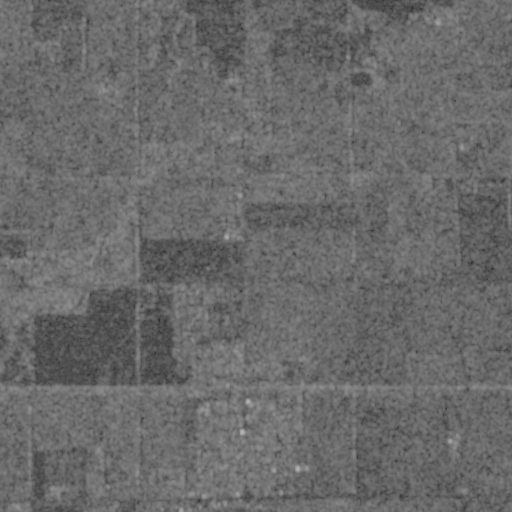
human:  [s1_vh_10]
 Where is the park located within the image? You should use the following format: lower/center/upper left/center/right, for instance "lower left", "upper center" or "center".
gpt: The park is located in the lower center of the image.
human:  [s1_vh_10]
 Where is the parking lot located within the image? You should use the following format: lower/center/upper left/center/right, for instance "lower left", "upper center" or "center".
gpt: The parking lot is located in the lower center of the image.
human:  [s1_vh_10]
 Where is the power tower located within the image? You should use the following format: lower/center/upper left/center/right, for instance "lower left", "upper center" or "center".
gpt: The power tower is located in the left of the image.
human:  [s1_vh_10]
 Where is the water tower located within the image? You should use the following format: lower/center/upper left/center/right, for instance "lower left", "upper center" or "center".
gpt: The water tower is located in the lower center of the image.
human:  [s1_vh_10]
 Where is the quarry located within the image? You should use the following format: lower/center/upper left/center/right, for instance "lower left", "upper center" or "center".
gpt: There is no quarry in the image.

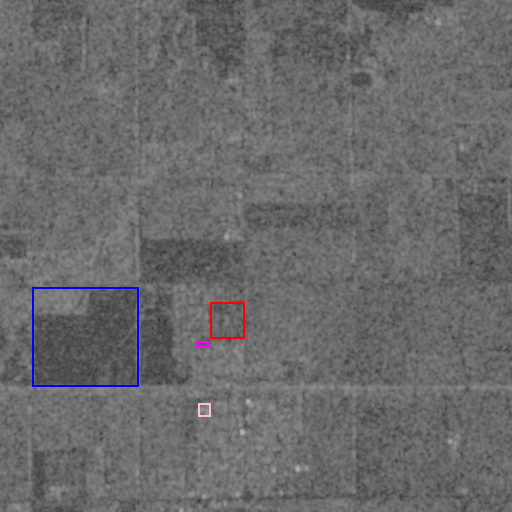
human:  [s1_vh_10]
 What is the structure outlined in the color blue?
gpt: The structure outlined in blue is a crop field.
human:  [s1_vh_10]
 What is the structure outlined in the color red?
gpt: The structure outlined in red is a park.
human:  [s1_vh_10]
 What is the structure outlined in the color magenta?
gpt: The structure outlined in magenta is a parking lot.
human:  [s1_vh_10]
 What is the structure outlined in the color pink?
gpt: The structure outlined in pink is a building.
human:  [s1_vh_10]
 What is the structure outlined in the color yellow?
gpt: There is no yellow outline.